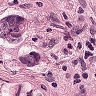
Metastatic tissue present: yes